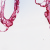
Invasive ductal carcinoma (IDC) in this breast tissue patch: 0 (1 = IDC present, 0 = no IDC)